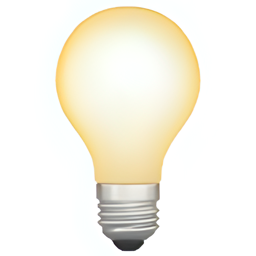
Name: electric light bulb
Emoji: 💡
Group: Objects
Sub-group: light & video